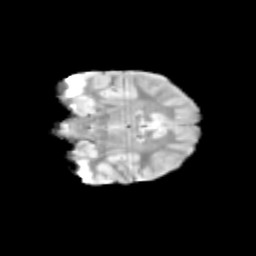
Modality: T2w
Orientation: coronal
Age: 11
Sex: female
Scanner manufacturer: siemens
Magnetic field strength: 3 T
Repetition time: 3.8 s
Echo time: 0.07 s